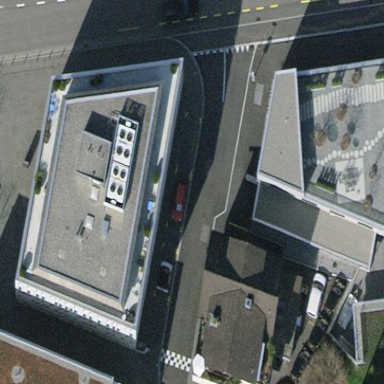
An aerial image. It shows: Commercial building.